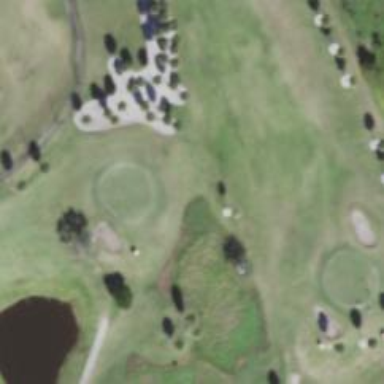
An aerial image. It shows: Golf hole.